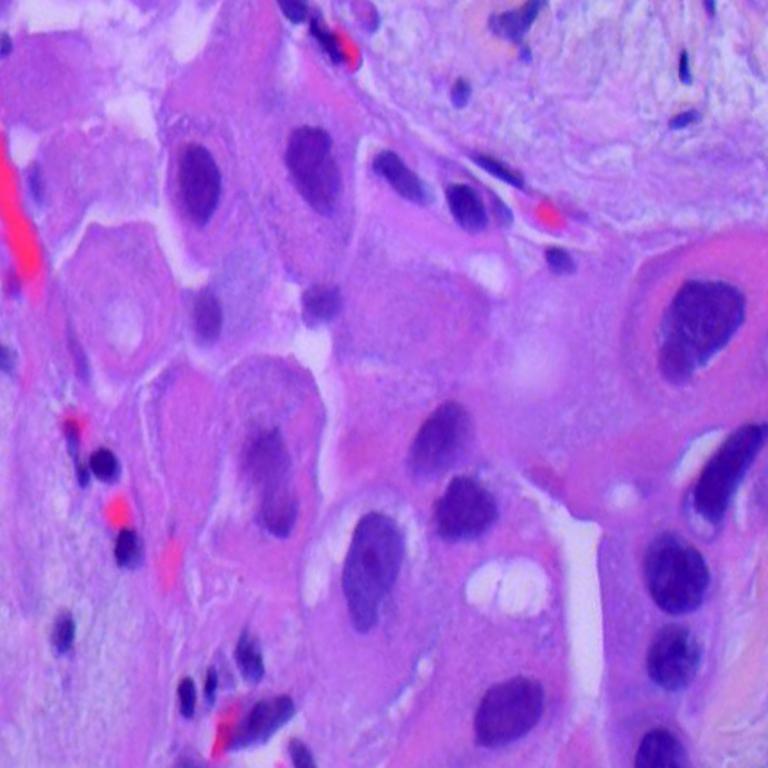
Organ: lung
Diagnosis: adenocarcinomas